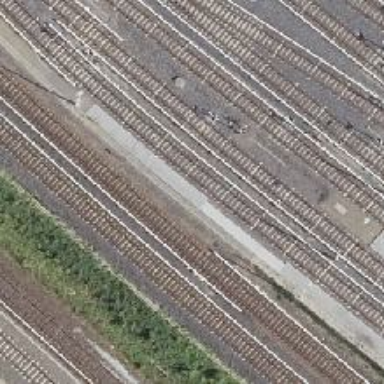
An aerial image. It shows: Railway signal.